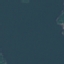
Land use / land cover: SeaLake